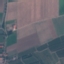
Land use / land cover class: PermanentCrop